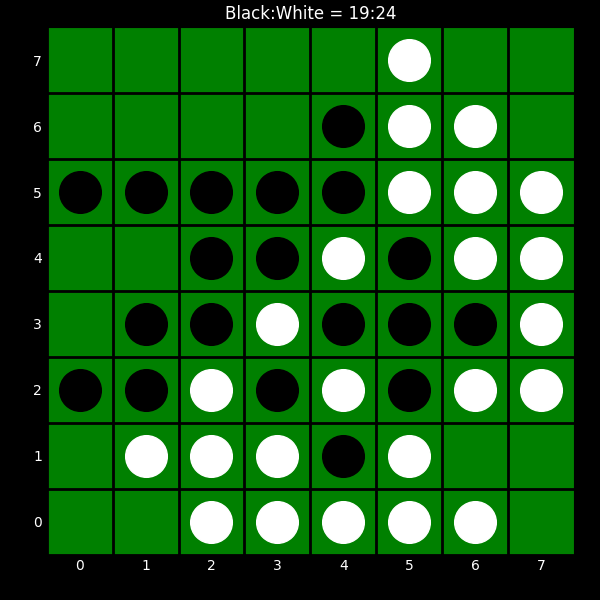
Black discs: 19
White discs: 24